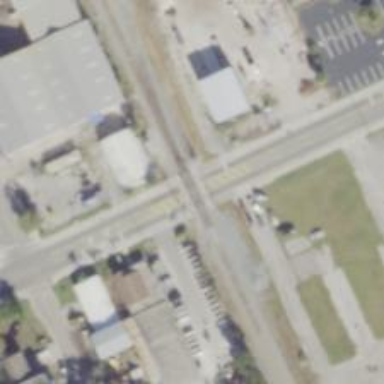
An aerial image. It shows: Level crossing along the railway.